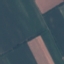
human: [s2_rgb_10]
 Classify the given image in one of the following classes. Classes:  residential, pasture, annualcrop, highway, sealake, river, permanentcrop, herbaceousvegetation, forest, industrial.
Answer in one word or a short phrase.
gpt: AnnualCrop